Interaction volume radius: 5 \u00c5
Interaction volume height: 15 \u00c5
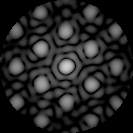
Disorder parameter: 0.2538